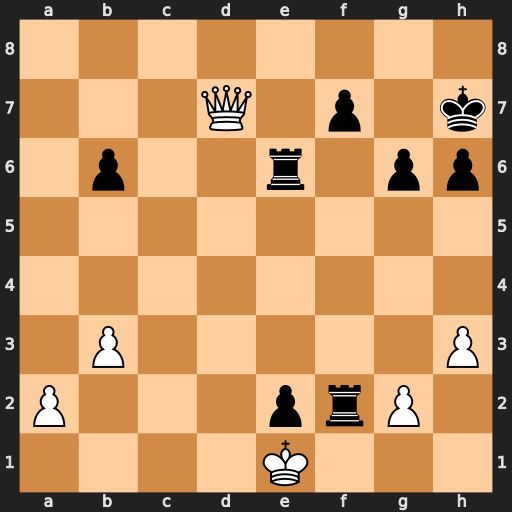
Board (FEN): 8/3Q1p1k/1p2r1pp/8/8/1P5P/P3prP1/4K3
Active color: w
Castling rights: -
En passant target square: -
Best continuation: Qxe6 Rf1+ Kxe2 fxe6 Kxf1